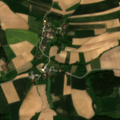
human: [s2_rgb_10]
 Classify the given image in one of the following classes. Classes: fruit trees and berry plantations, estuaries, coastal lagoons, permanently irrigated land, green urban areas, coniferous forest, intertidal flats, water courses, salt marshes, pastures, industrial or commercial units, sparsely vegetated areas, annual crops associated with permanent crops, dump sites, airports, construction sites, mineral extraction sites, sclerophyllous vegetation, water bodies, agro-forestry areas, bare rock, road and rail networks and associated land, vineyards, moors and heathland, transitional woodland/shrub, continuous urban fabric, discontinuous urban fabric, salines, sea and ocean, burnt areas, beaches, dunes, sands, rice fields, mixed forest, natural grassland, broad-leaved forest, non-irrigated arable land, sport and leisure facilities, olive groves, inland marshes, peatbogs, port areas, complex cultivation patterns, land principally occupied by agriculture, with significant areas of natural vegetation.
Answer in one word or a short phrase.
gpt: discontinuous urban fabric, non-irrigated arable land, land principally occupied by agriculture, with significant areas of natural vegetation